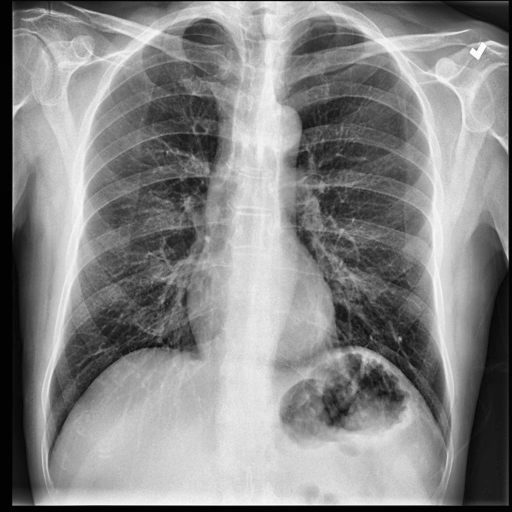
Finding: NORMAL